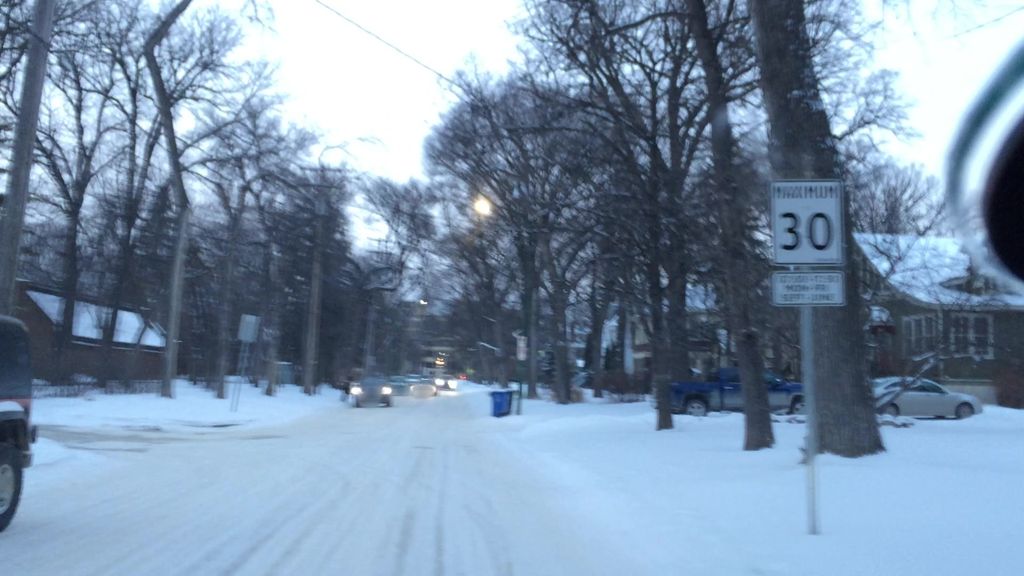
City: winnipeg